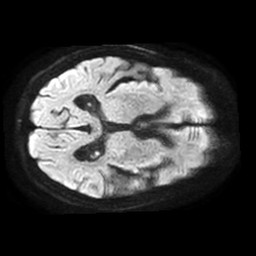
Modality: TRACE
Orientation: axial
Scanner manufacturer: philips
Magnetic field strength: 1.5 T
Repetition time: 3.403 s
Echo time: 0.06922 s